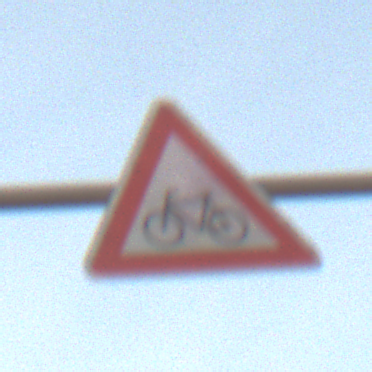
Verkehrszeichen: RadverkehrRechts
Umgebung: Outdoor, Nature
Tageszeit: SunriseSunset
Wetter: PartlyCloudy
Licht: Natural
Jahreszeit: NotSpecified
Kontrast: MediumContrast